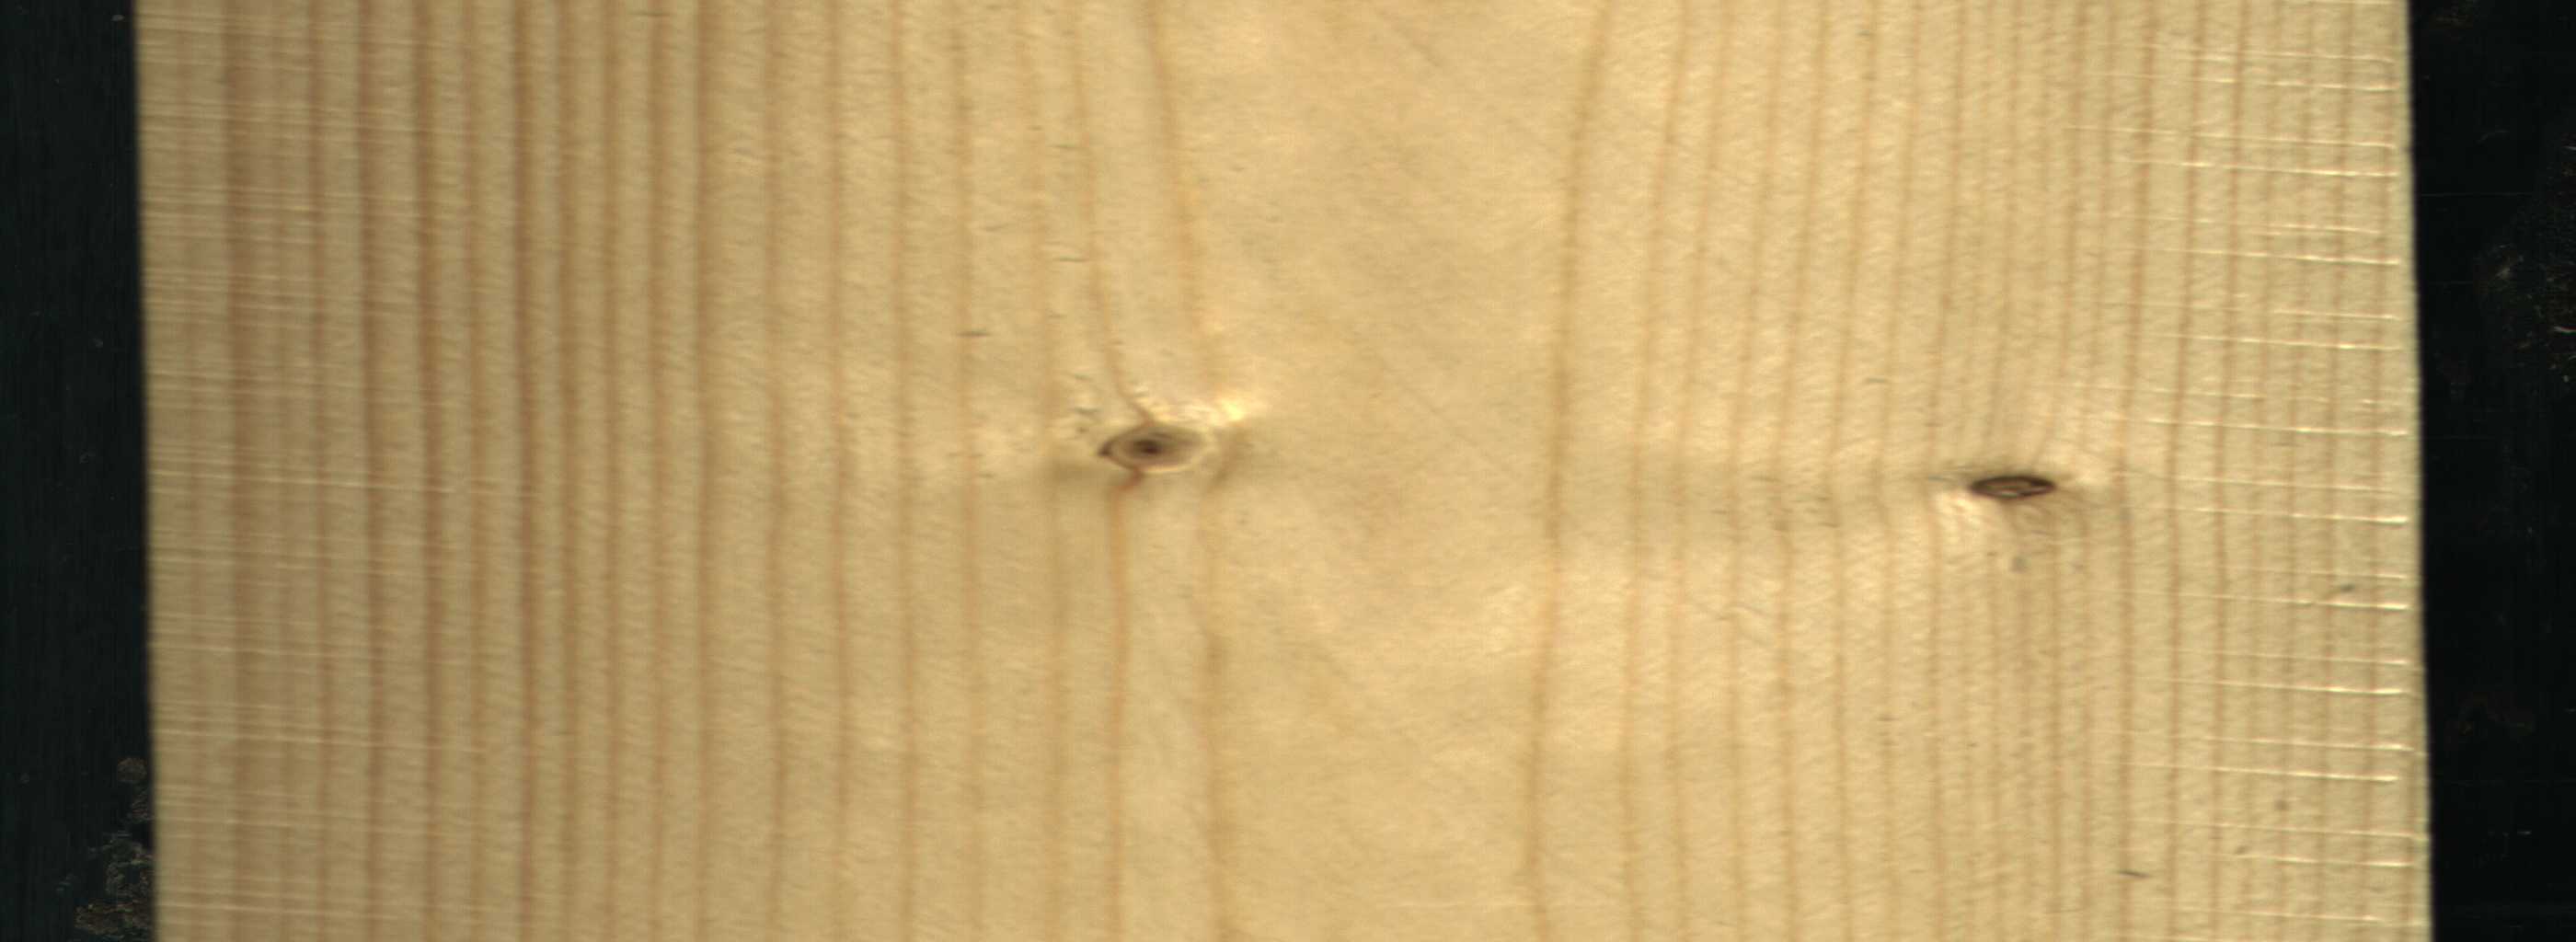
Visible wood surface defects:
Dead_Knot
Live_Knot